Question: I am working in Oracle Apex .i want to add 'TextBox i-e Disease' from AddNew Button because i have Multiple Entries for one 'TextBox'.The entries will be selected from another table through 'POPUP LOV'. Below is the picture.
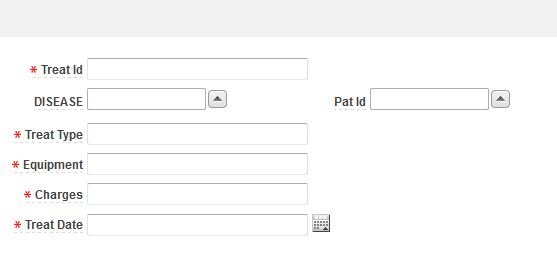
Answer: I don't think I can explain it step by step here, but it sounds like you could make use of a Tabular Form in your case.
In a Tabular form, you can dynamically add-update-delete new rows with a button, and for each field you can have Popop LOVS or Comboboxes to select data from.
Here are a few things to note:
- When you insert a Tabular Form in your page, you'll instantly get three processes; one for Automated Row Fetching and two for save-update operations. By default, these processes are triggered through a button. You might want to change that since you have other items to submit in your page.- In a tabular form, you define a SQL query and the resulting columns of that query becomes your fields. For each field, you can select whether you want it to be a Combobox, Popup LOV etc.